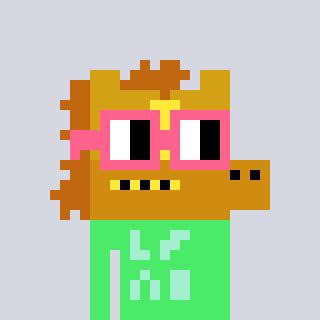
a pixel art character with square pink glasses, a yellow horse-shaped head and a teal-colored body on a cool background